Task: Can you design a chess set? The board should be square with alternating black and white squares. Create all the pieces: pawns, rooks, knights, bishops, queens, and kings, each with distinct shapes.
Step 1265:
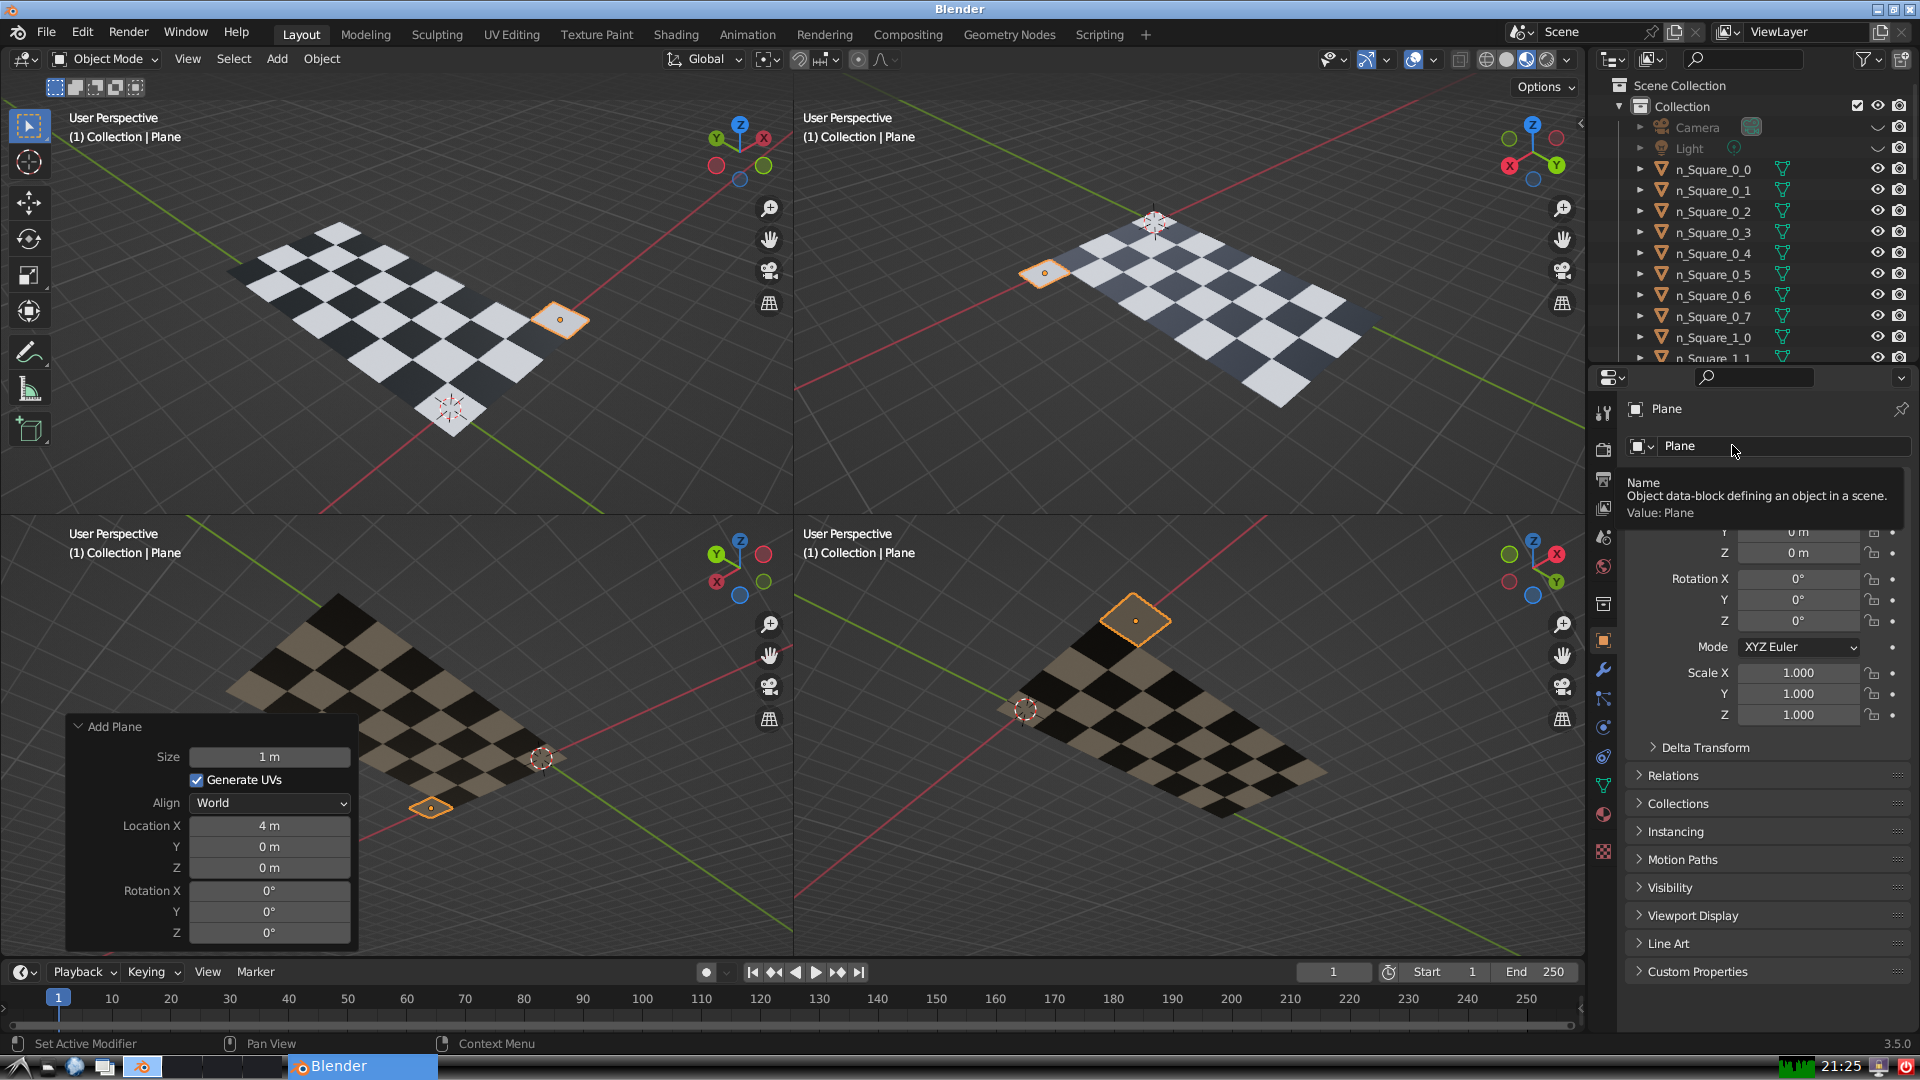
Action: click: no